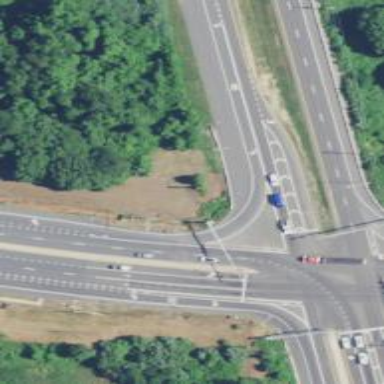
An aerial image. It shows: Trunk link highway.